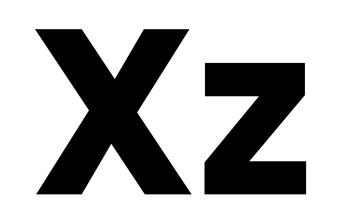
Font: Poppins-Bold